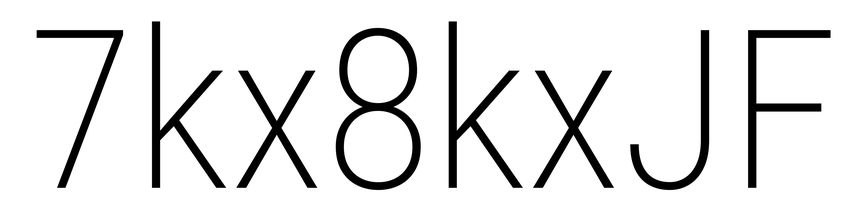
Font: Roboto_Condensed_ExtraLight